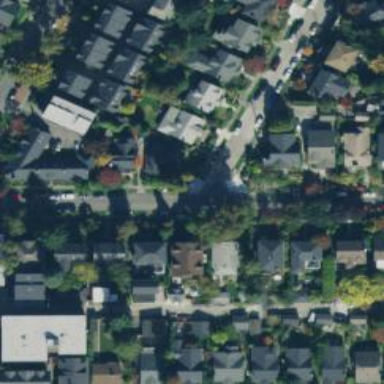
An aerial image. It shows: Residential road with separate sidewalk.